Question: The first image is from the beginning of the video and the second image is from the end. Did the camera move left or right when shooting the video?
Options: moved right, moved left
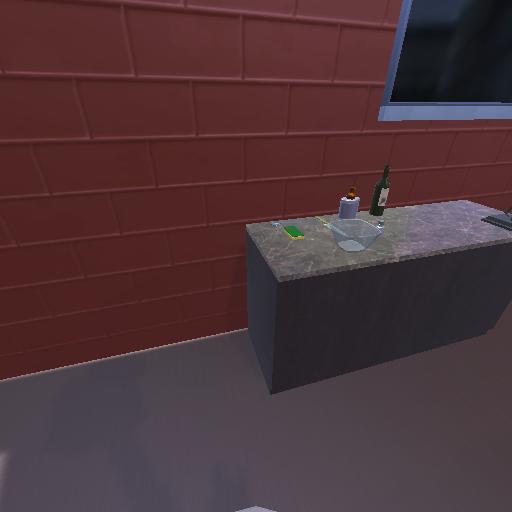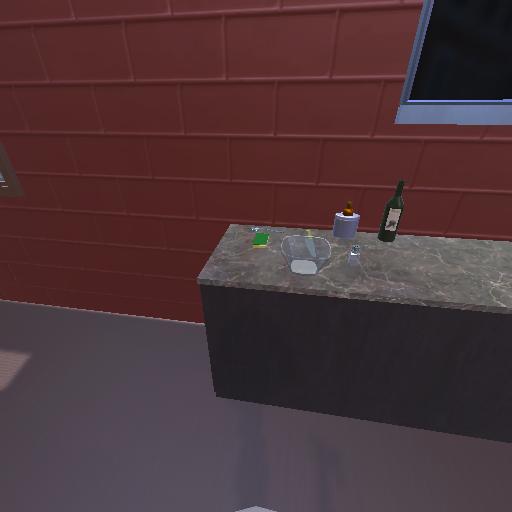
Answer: moved right